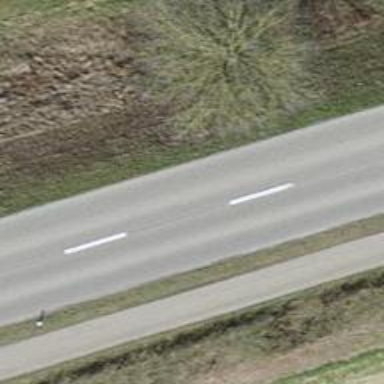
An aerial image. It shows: Tertiary road with asphalt surface.